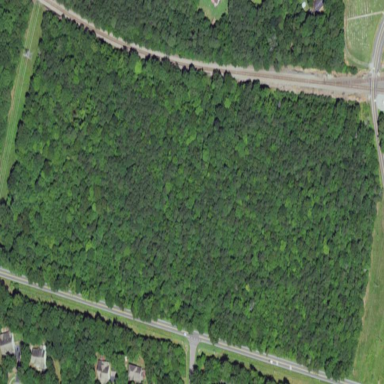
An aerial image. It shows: Mixed woodland with variety of leaf types and cycles.